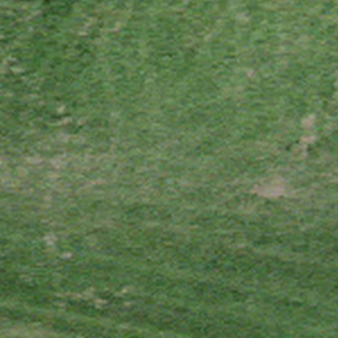
Label: other